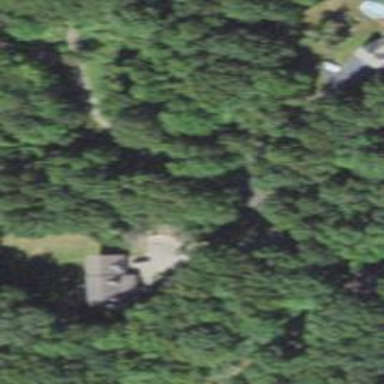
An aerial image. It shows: Residential driveway designated as service road.